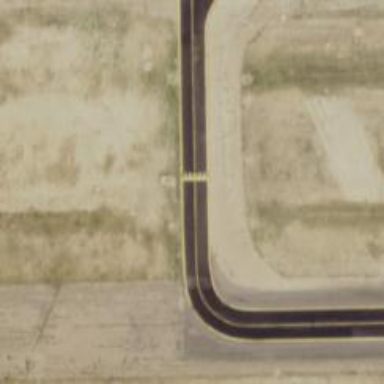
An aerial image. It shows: View of taxiway at the airport.